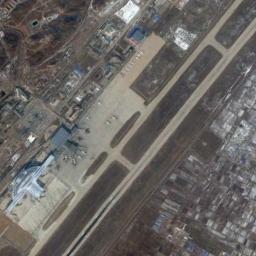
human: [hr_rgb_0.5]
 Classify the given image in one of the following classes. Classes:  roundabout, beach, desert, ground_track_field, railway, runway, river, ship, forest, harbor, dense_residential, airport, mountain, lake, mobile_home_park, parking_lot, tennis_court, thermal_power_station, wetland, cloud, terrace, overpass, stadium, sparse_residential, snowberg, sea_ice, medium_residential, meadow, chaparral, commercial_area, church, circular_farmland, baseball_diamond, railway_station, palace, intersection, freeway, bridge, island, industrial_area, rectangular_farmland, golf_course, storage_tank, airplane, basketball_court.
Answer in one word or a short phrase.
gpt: airport